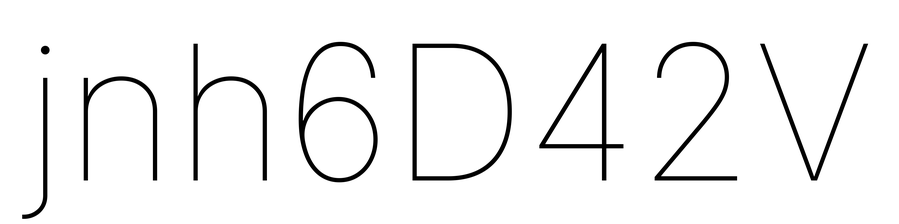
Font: Inter_Thin